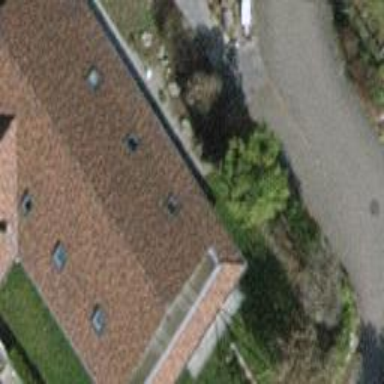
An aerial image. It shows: Detached building.